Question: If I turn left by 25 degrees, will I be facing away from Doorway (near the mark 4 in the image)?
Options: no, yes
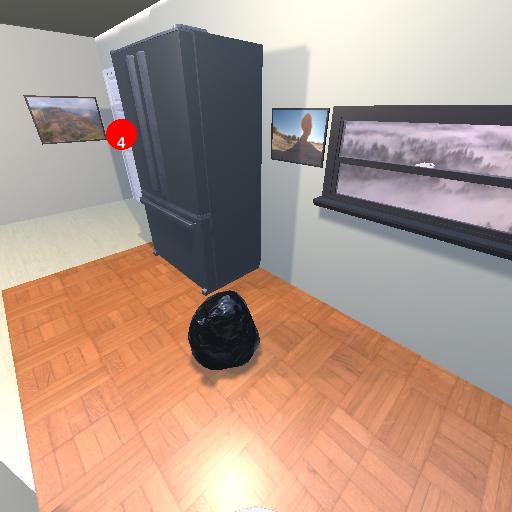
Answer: no